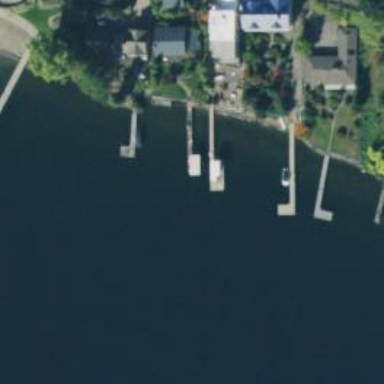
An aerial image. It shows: Man-made pier.